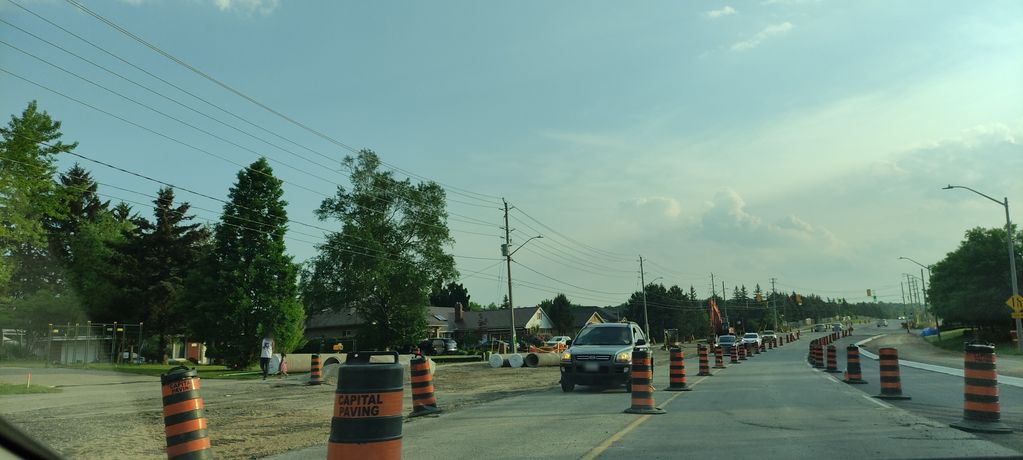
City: kitchener-waterloo